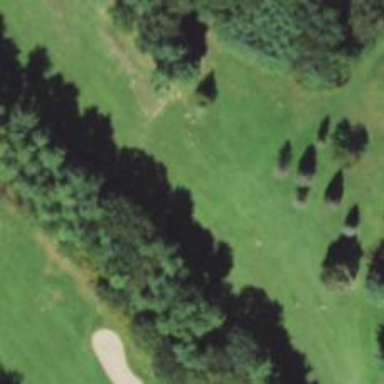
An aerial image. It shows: View of golf hole.